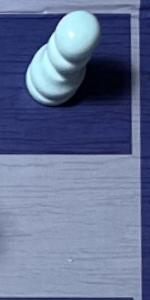
Label: Empty